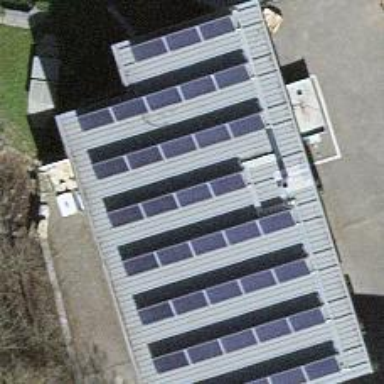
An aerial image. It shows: Solar power generator with photovoltaic panels.